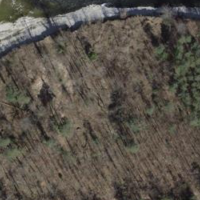
EUNIS habitat code: 41
Species observed at this site:
Eristalis pertinax